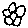
Label: flower